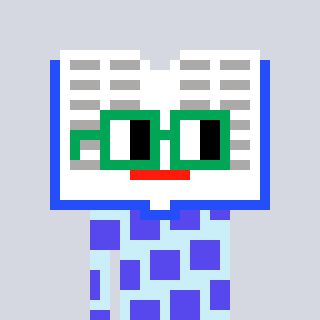
a pixel art character with square green glasses, a dictionary-shaped head and a cold-colored body on a cool background